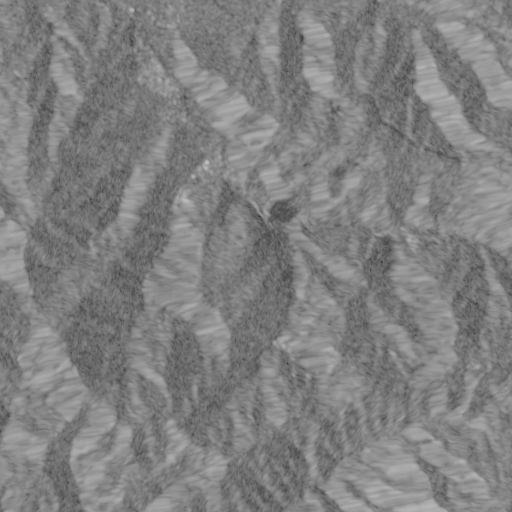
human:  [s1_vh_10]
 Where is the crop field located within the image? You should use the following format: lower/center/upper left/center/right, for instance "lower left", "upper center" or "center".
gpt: The crop field is located in the upper of the image.
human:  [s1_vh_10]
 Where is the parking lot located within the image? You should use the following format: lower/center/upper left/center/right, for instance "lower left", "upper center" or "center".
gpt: There is no parking lot in the image.

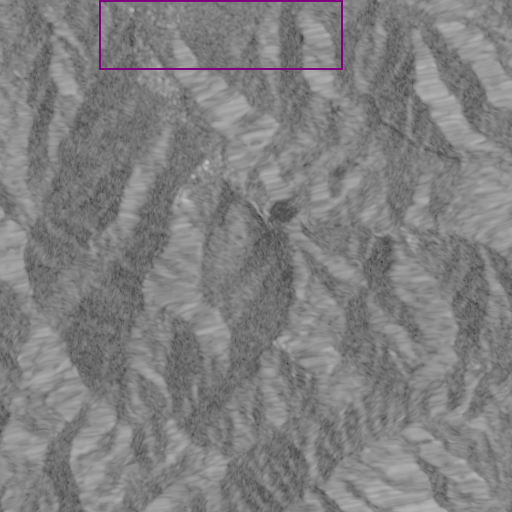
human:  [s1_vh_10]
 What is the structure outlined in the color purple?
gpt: The structure outlined in purple is a crop field.
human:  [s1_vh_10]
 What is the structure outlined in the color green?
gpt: There is no green outline.